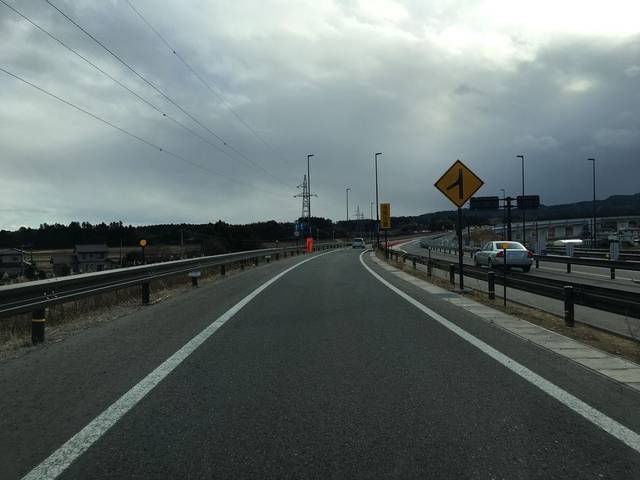
Region: Japan
Coordinates: 37.782, 140.902